Question: I'm making a lobby in a multi-player game, which may have any number of players displayed in a table. I have the following code:
'''
camera = new OrthographicCamera(WIDTH,HEIGHT);
camera.position.set(WIDTH/2,HEIGHT/2, 0);
camera.update();
stage = new Stage();
Gdx.input.setInputProcessor(stage);
stage.setCamera(camera);
stage.setViewport(WIDTH,HEIGHT,false);
ScrollPaneStyle paneStyle = new ScrollPaneStyle();
paneStyle.background = new TextureRegionDrawable(WizardsDuel.atlas.findRegion("cavebg"));
paneStyle.vScrollKnob = new TextureRegionDrawable(WizardsDuel.atlas.findRegion("GUI/slidernob"));
paneStyle.hScroll = paneStyle.hScrollKnob = paneStyle.vScroll = paneStyle.vScrollKnob;
Table container = new Table();
table = new Table();
ScrollPane pane = new ScrollPane(table,paneStyle);
container.add(pane).width(WIDTH).height(HEIGHT);
container.row();
container.setBounds(0,0,WIDTH,HEIGHT);
stage.addActor(container);
font = new BitmapFont();
color = new Color(0,0,0,1);
style = new TextButtonStyle();
style.font = font;
style.up = new TextureRegionDrawable(WizardsDuel.atlas.findRegion("GUI/guibg"));
style.fontColor = color;
handler = new ChangeHandler();
ArrayList<User> users = FirebaseManager.lobbyUsers;
for(int i = 0; i < users.size() || i < 100; i++){
TextButton tmp = new TextButton("",style);
tmp.scale(2);
//tmp.setText(users.get(i).name);
tmp.setText(i+ " asdf");
tmp.addListener(handler);
table.add(tmp).width(WIDTH/4f);
if(i%2 == 1 && i > 0)
table.row();
}
'''
Despite the manner in which the table clearly extends below the bottom of the screen(which should be the bottom of the scroll pane), there is no scroll bar, and clicking and dragging does nothing.
Screenshot:

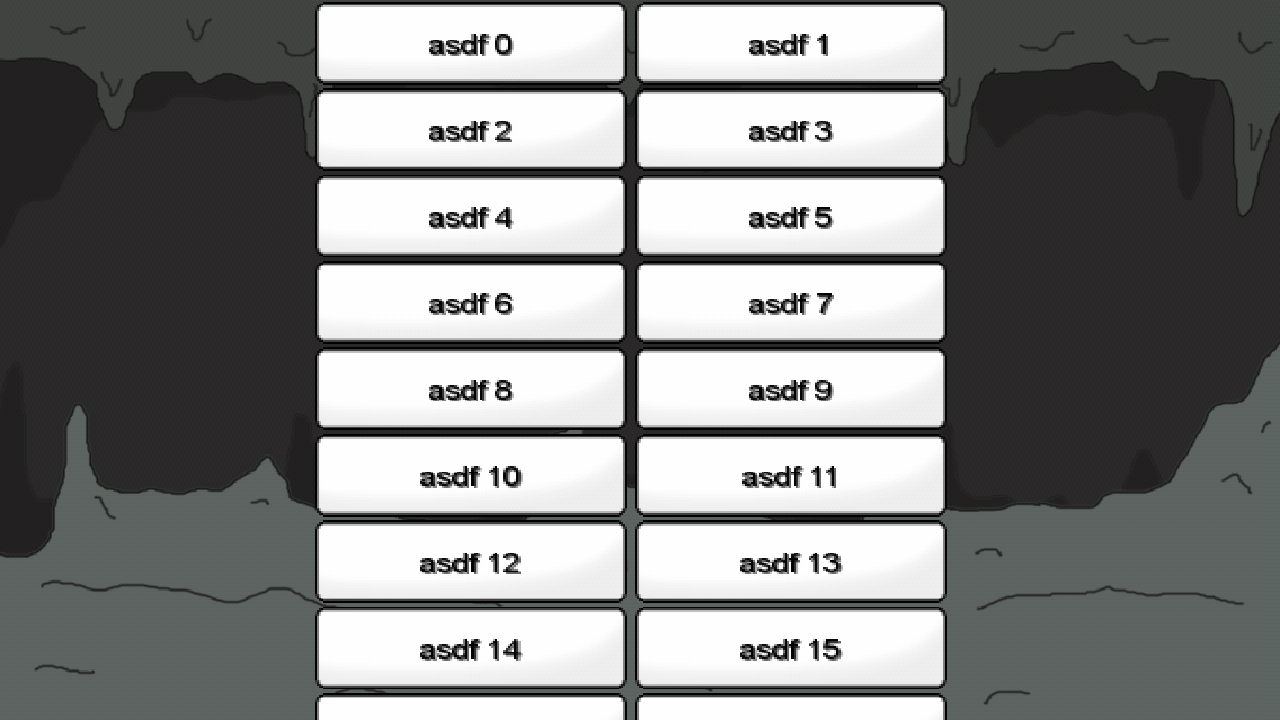
Answer: My problem was that is wasn't receiving input. My I shouldn't have set the input processor in the constructor, because, the previous screen was setting the processor to null when it was "hidden", so when I moved the line to LobbyScreen's show method it happened after the previous screen was hidden, and the input is set correctly.